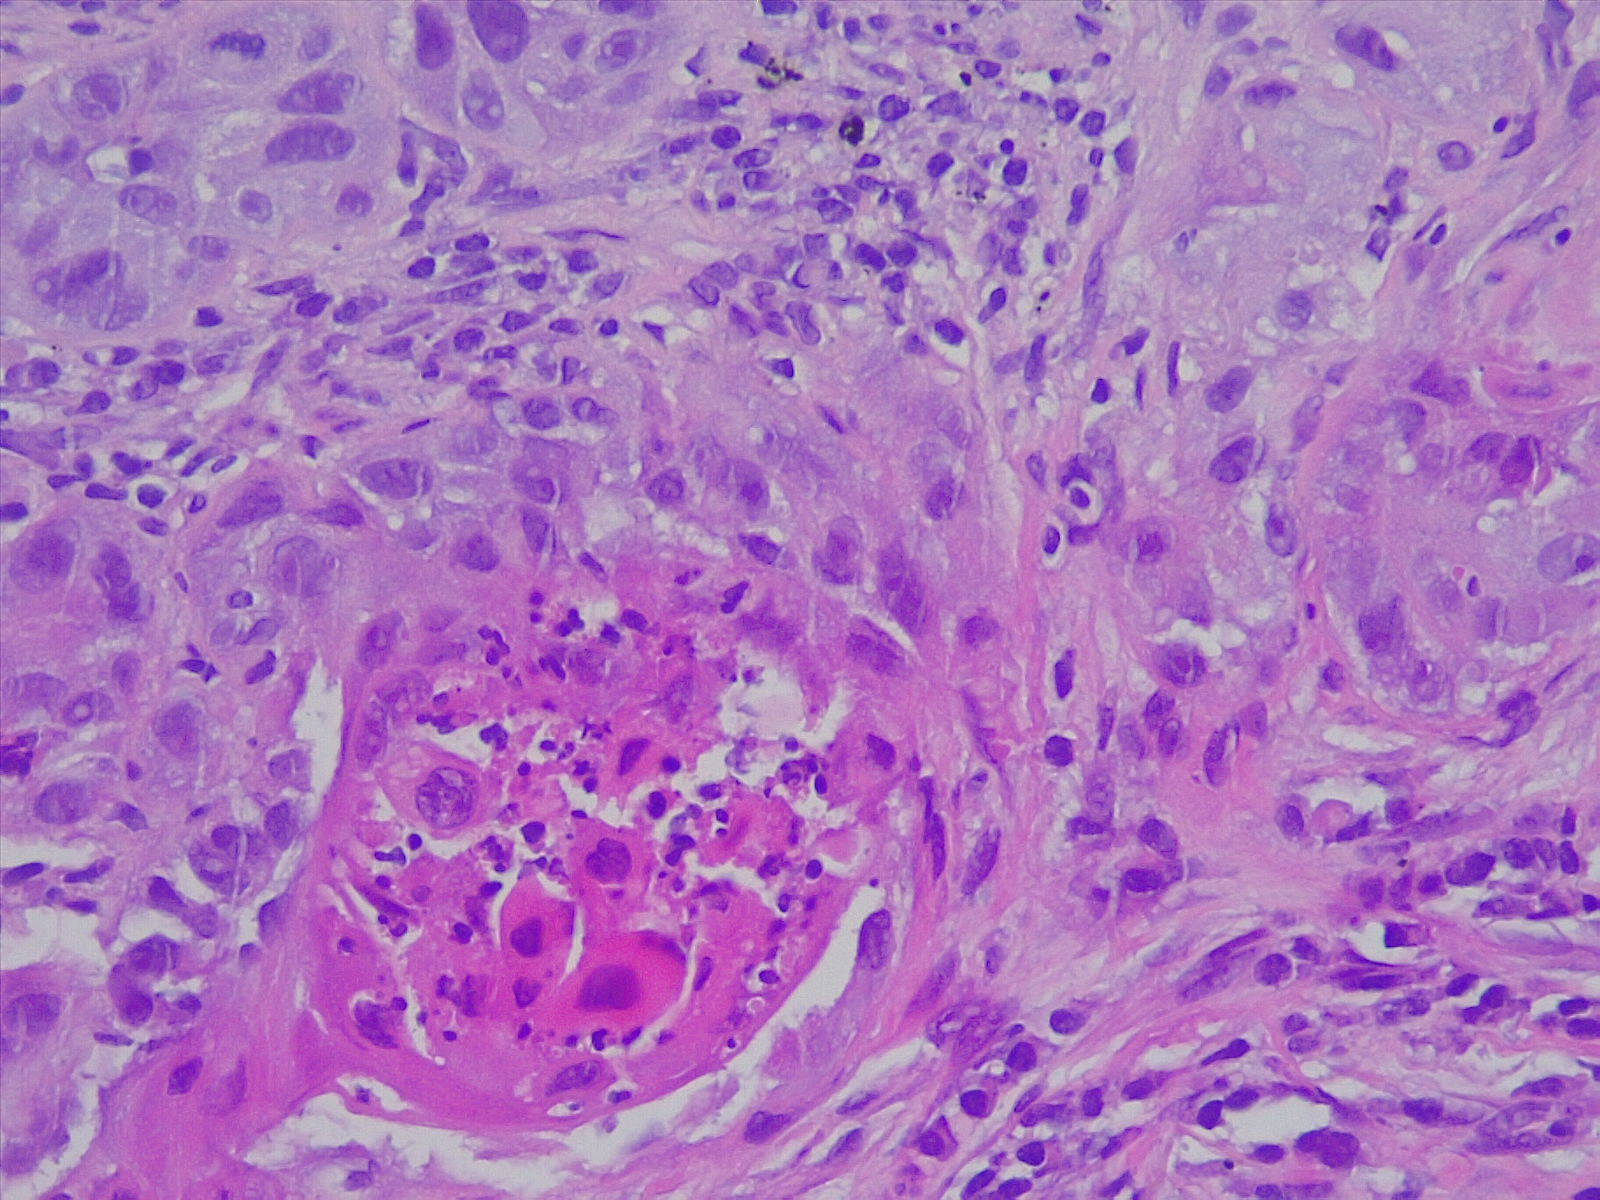
Label: lung squamous cell carcinoma, well differentiated